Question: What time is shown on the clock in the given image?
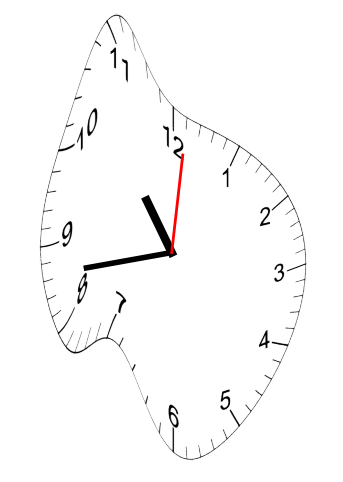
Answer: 10:43:01